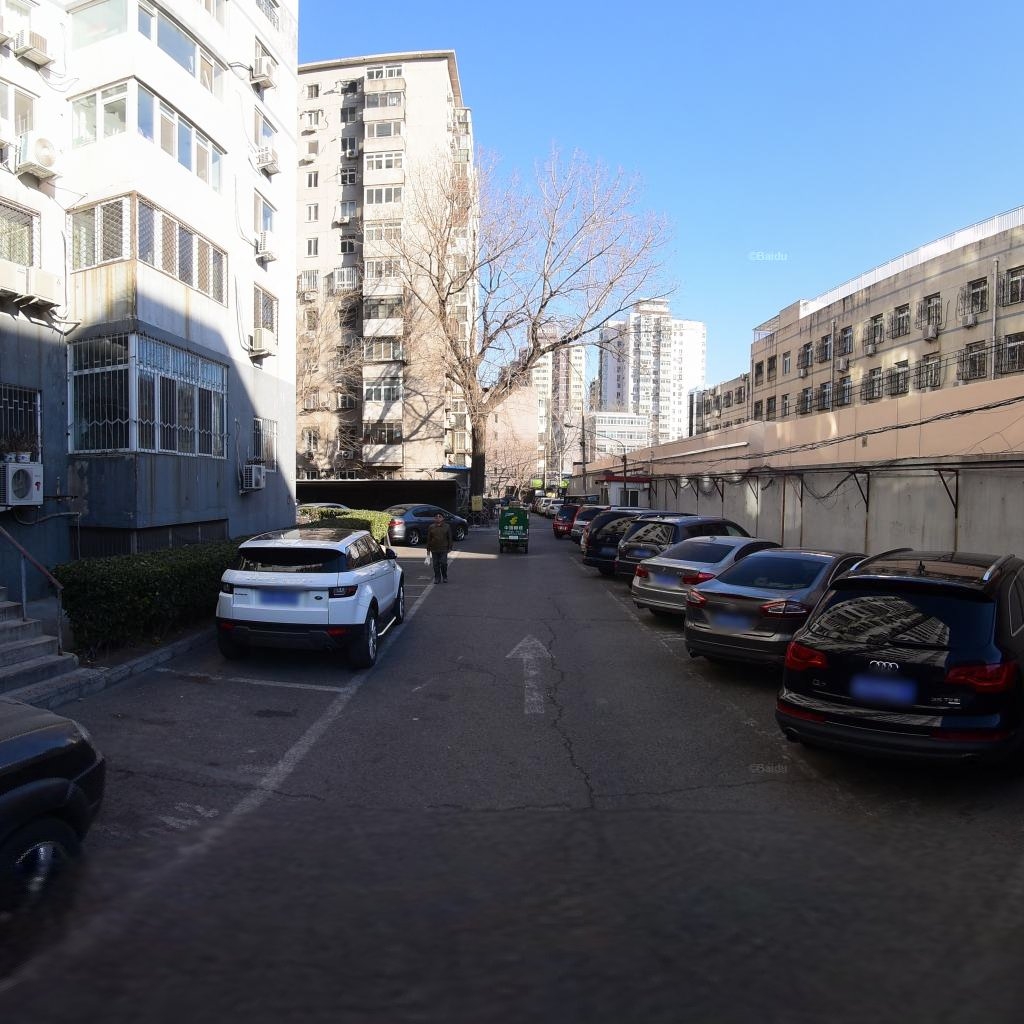
Region: Dongcheng
Road damage annotations: transverse crack, longitudinal crack, transverse crack